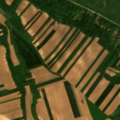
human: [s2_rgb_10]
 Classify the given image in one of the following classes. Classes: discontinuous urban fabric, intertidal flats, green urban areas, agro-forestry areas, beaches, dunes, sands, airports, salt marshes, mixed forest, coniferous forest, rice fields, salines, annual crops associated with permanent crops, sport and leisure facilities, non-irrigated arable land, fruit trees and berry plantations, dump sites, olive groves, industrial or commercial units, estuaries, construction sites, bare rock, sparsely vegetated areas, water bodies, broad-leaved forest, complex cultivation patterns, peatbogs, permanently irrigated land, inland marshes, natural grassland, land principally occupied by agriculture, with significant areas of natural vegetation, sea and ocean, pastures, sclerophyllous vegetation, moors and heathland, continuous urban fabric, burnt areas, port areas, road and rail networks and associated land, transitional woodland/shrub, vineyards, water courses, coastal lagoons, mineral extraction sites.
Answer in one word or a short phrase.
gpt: non-irrigated arable land, land principally occupied by agriculture, with significant areas of natural vegetation, transitional woodland/shrub